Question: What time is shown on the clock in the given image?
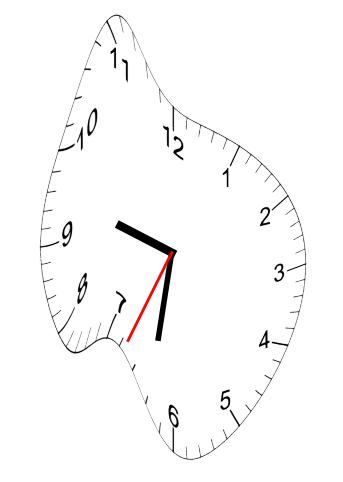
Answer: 09:31:34